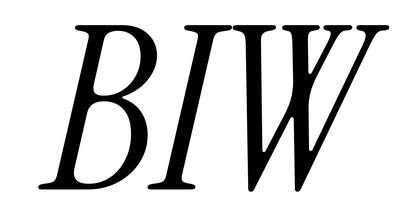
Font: InstrumentSerif-Italic